Question: I wanted to store contacts in MySQL where one person can have many emails and phone numbers, I have created below diagram.
However, if this schema is not good please advise me of a better schema.
I am using below query which is giving me emails:
'''
SELECT person.id, first_name, last_name, emails.email
FROM 'person_has_emails'
LEFT JOIN person ON person.id = person_has_emails.person_id
LEFT JOIN emails ON person_has_emails.emails_id = emails.id
LIMIT 0 , 30
'''
However, I want first_name, last_name, email, phone_number returned from a single query. Please advise.

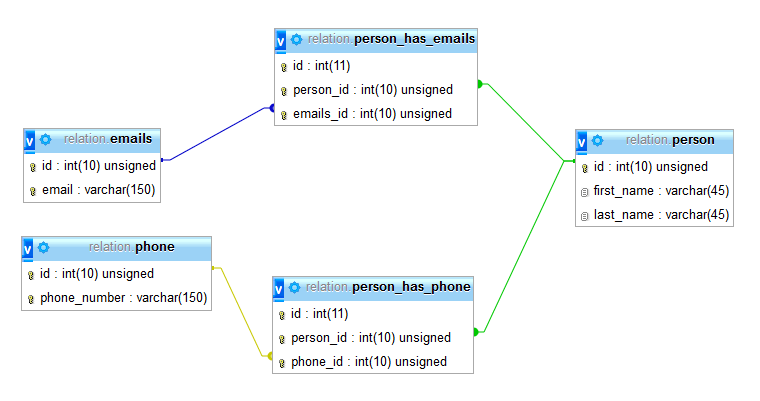
Answer: One way to do this would be:
'''
SELECT A.first_name, A.last_name, C.email, E.phone FROM person A
LEFT JOIN person_has_emails B on B.person_id = A.id
LEFT JOIN emails C ON B.emails_id = C.id
LEFT JOIN person_has_phone D ON D.person_id = A.id
LEFT JOIN phone E ON D.phone_id = E.id
'''
But this will produce overhead. Emails will be paired with phone numbers, so if you have a person with 3 emails and 2 phone numbers you will have 6 rows in total for that same person.
Now, moving on to schema - you should remove the person_has emails and person_has_phone tables and link emails and phones directly to person. That is because one email or phone can not belong to multiple people. Or can it?